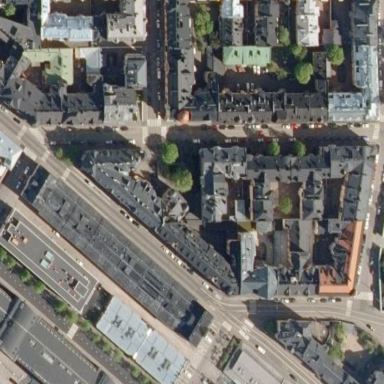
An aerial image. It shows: Residential area situated within city block.